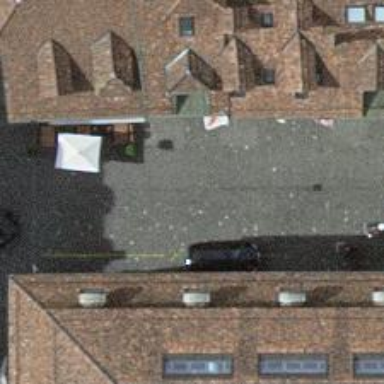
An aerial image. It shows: Living street with sett surface.